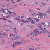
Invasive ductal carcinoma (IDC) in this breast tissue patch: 1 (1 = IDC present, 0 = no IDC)